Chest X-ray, PA view. Patient: 54 years old, sex F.
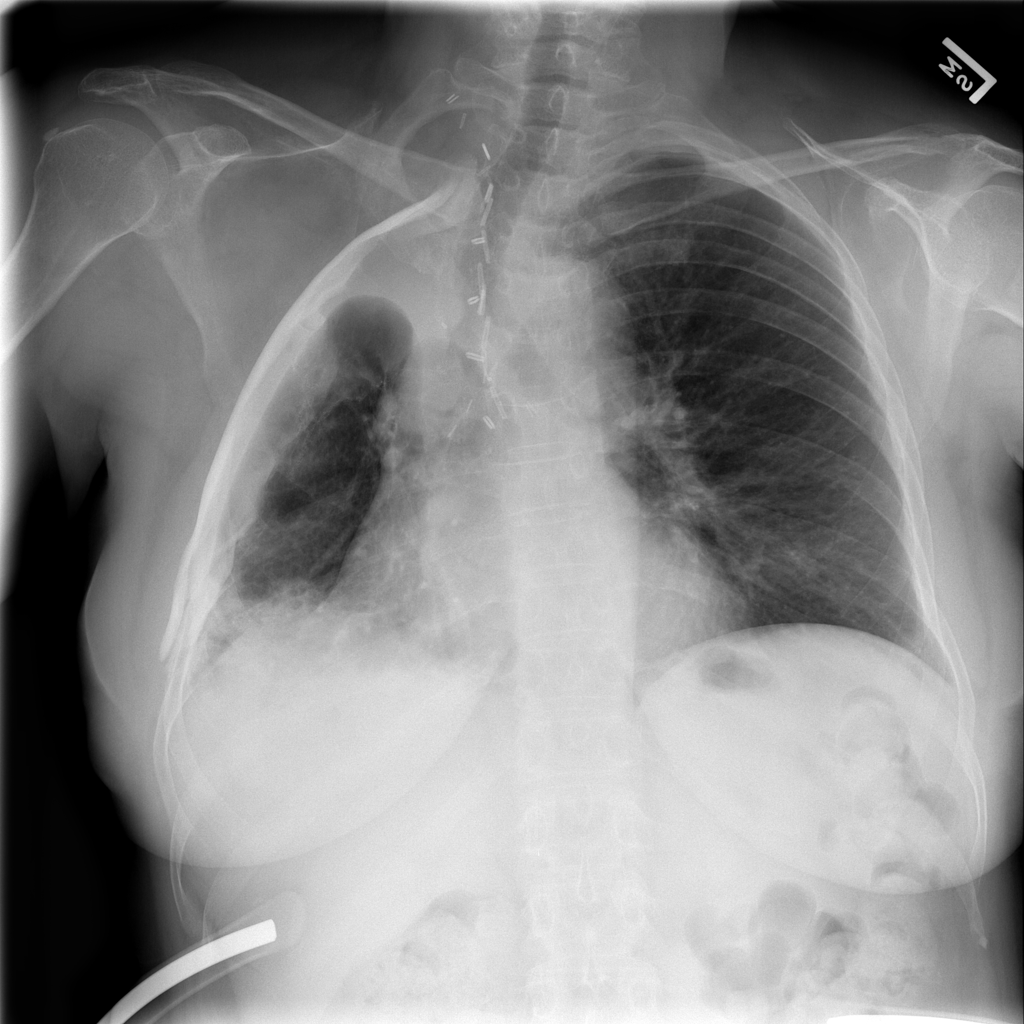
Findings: Infiltration, Pleural_Thickening